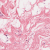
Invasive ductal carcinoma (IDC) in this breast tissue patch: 0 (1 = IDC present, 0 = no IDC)